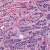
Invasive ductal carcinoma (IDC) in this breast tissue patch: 1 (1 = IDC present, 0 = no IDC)